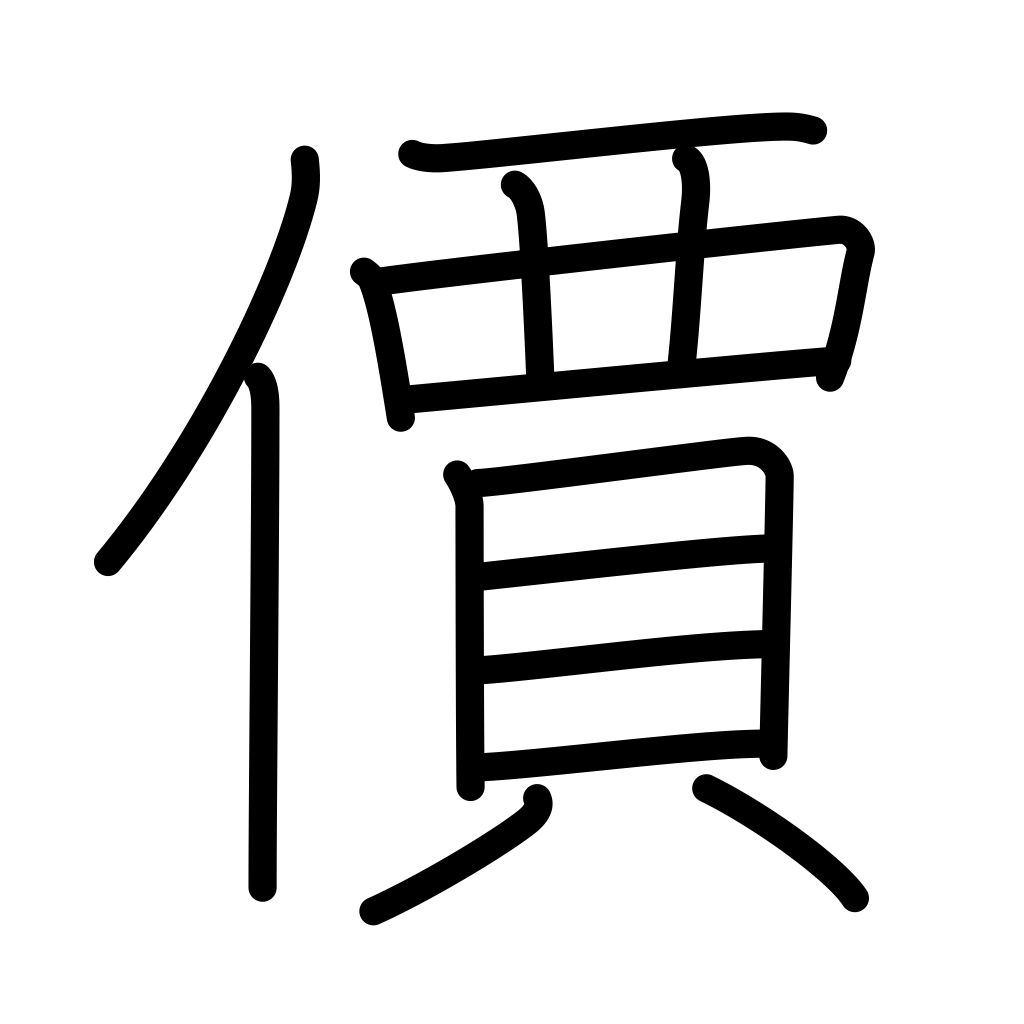
Meaning: price, value